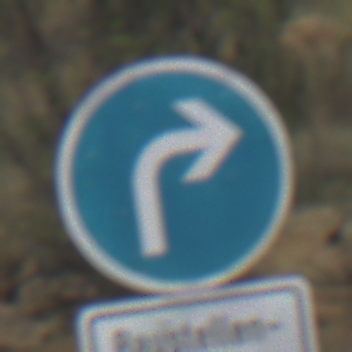
Verkehrszeichen: VorgeschriebeneFahrtrichtungRechts
Zusatzzeichen unten: SonstigeFahrzeugePersonengruppenFrei1
Umgebung: Outdoor, Nature
Tageszeit: Midday
Wetter: PartlyCloudy
Licht: Natural
Jahreszeit: Autumn
Kontrast: HighContrast